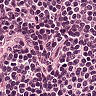
Metastatic tissue present: no